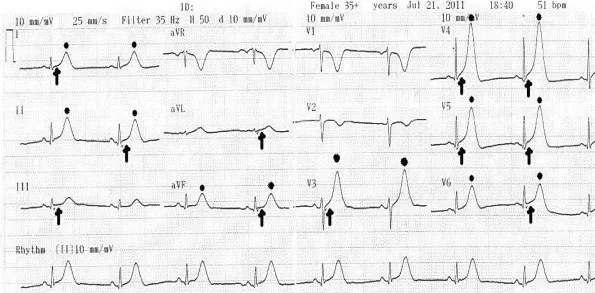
Electrocardiogram taken during the anginal episode in the coronary intensive care unit. Sinus bradycardia (50 beats per minute (bpm)) with diffuse ST-segment elevation (arrows) in the anterior leads (V3 to V6) and inferolateral leads (I, II, III, augmented vector left and augmented vector foot) and peaked T-waves (dots) at the same leads are suggestive of transmural ischemia.
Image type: electrography (ekg)